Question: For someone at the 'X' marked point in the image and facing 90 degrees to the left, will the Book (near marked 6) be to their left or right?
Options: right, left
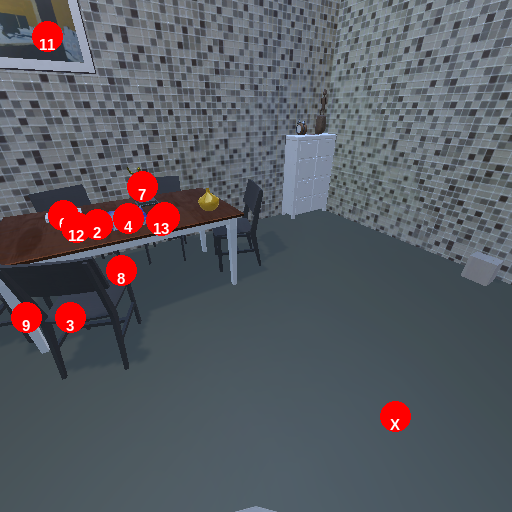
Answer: right